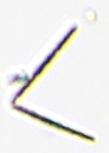
Label: Thalassionema